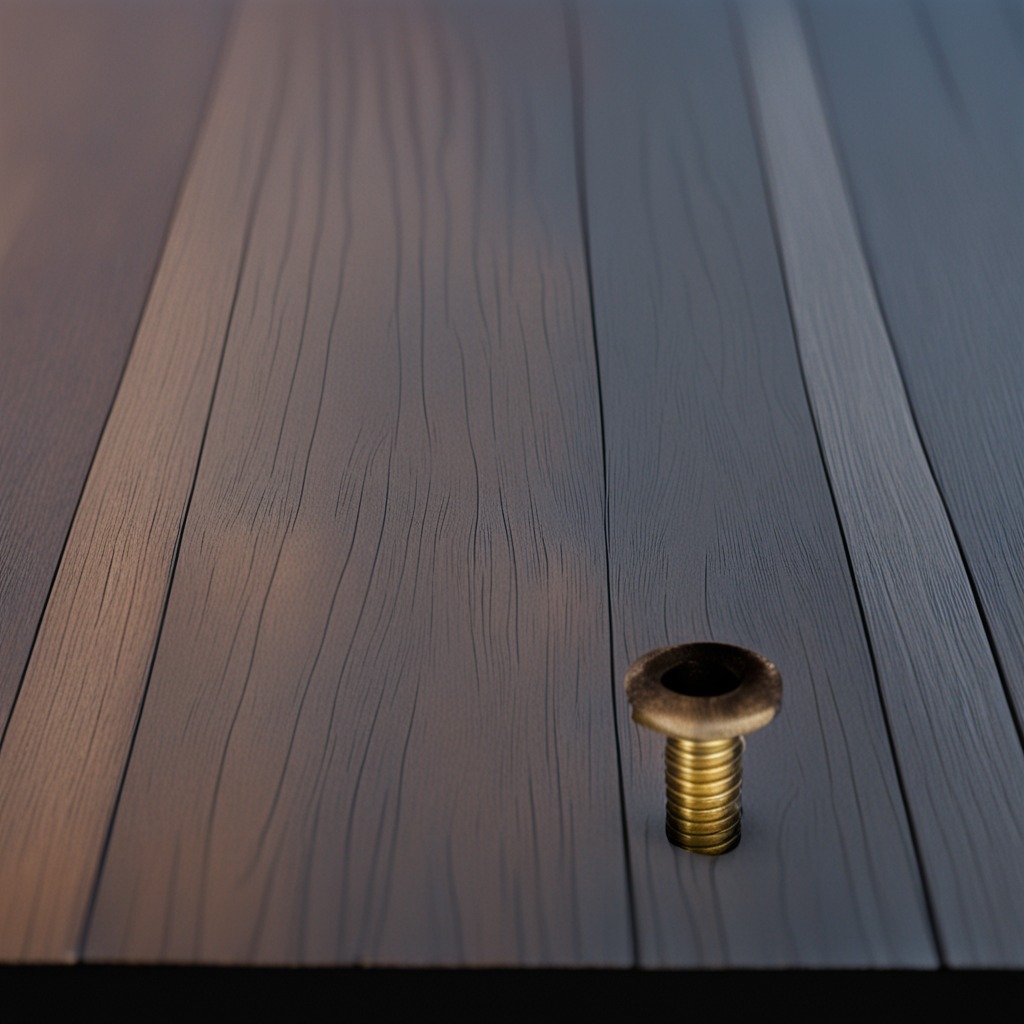
A metal screw lies on the table.